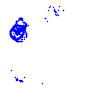
Particle: pion